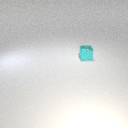
small cyan metal cube